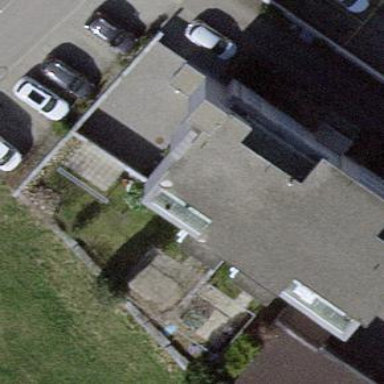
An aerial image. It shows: Building with flat roof.